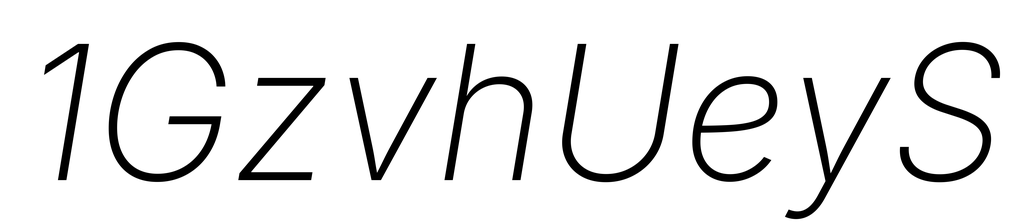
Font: Inter-Italic_ExtraLight_Italic